Question: I have a form inside a Angular Modal. I am adding a new Customer with Customer employees. The default display is 1 employee, so I have added a button that gives the option of adding another Employee. I assumed that adding a ng-repeat would do the the trick but It is not working. It will not load the Div that the ng-repeat is in.
<URL>
'''
<div class="col-xs-12" style="width:initial" ng-repeat="employee in addMoreEmployees">
<div class="inline-fields" style="">
<label style="">First Name:</label>
<input style="width:150px" ng-model="selectedCustomerEmployee.CustomerEmployeeFirstName" type="text">
<label style="margin-left:55px">Phone:</label>
<input class="spacing-inputs" style="width:150px" ng-model="selectedCustomerEmployee.CustomerEmployeePhoneNumber" type="text">
</div>
<div class="inline-fields" style="">
<label style="margin-left:3px">Last Name:</label>
<input style="width:150px" ng-model="selectedCustomerEmployee.CustomerEmployeeLastName" type="text">
<label style="margin-left:71px">Cell:</label>
<input class="spacing-inputs" style="width:150px" ng-model="selectedCustomerEmployee.CustomerEmployeeCellNumber" type="text">
</div>
<div class="inline-fields" style="">
<label style="margin-left:37px">Email:</label>
<input style="width:150px" ng-model="selectedCustomerEmployee.CustomerEmployeeEmail" type="text">
<label style="margin-left:72px">Fax:</label>
<input class="spacing-inputs" style="width:150px" ng-model="selectedCustomerEmployee.CustomerEmployeeFaxNumber" type="text">
</div>
<div class="inline-fields" style="">
<label style="margin-left:45px">Title:</label>
<select style="width:150px;height:27px" ng-model="selectedCustomerEmployee.CustomerEmployeeRole">
<option value="" selected="selected">Select</option>
<option value="Admin">Admin</option>
<option value="PM">PM</option>
<option value="Accountant">Accountant</option>
<option value="Superintendent">Superintendent</option>
</select>
</div><br />
<input type="button" ng-click="addMoreEmployees.push({id: addMoreEmployees.length + 1})" value=" Add Another Employee">
</div>
'''

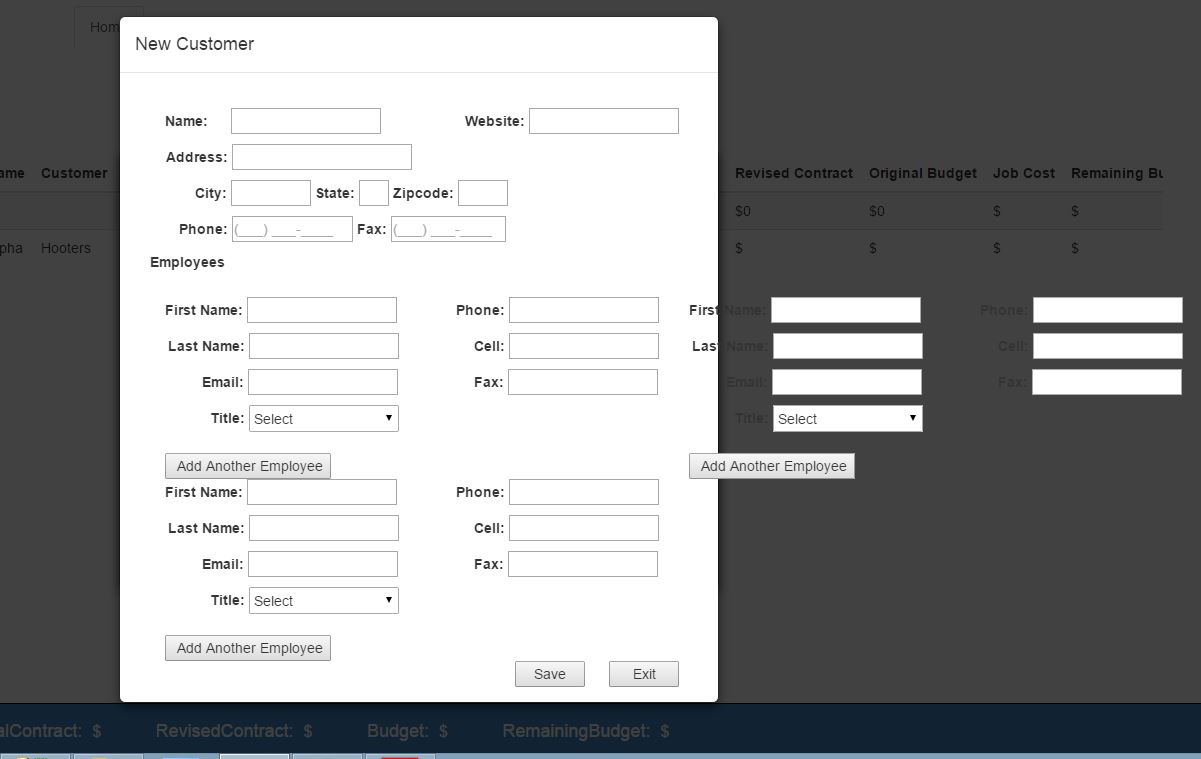
Answer: It does work, but since the list is initially empty, you don't see anything (including the add employee button). Add this to line 30 in example.js and you will see it show up right:
'''
$scope.addMoreEmployees = [{}];
'''